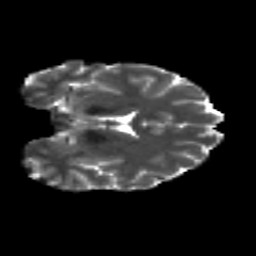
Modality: T2w
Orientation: coronal
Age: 19
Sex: female
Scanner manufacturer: siemens
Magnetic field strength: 3 T
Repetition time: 8.8 s
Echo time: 0.085 s